Interaction volume radius: 10 \u00c5
Interaction volume height: 10 \u00c5
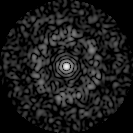
Disorder parameter: 0.8232